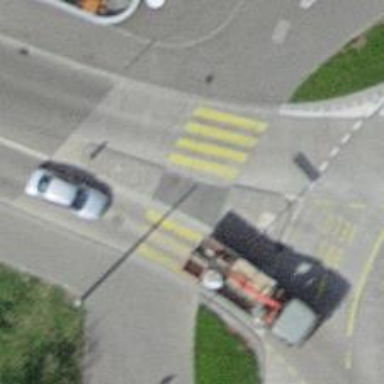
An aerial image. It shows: Traffic calming island.